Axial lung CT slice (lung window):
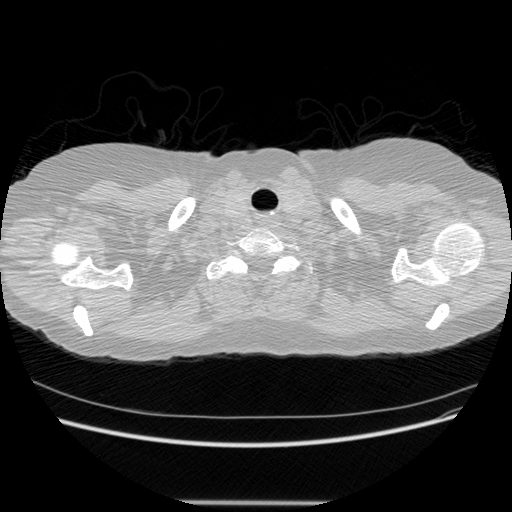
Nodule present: no